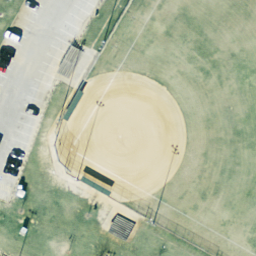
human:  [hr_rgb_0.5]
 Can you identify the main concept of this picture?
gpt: baseball diamond